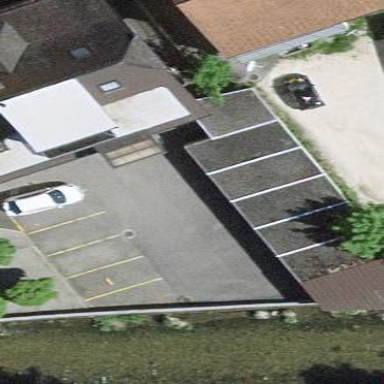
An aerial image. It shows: Garage building.